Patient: sex M, age 42
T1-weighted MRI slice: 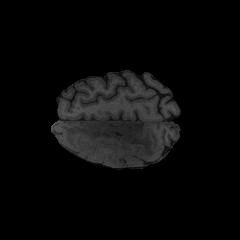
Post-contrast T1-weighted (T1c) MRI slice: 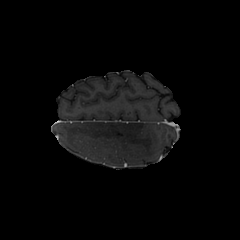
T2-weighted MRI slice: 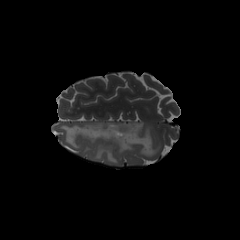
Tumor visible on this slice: yes
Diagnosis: Astrocytoma, IDH-mutant
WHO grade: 3